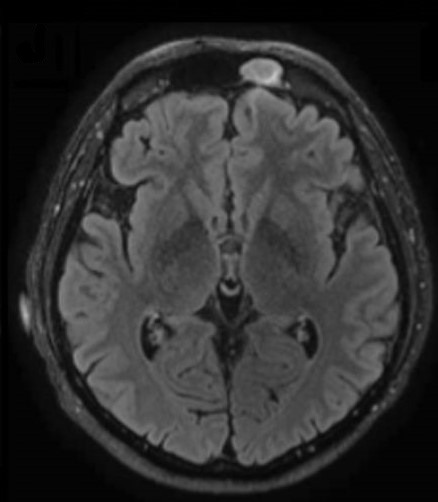
Label: notumor